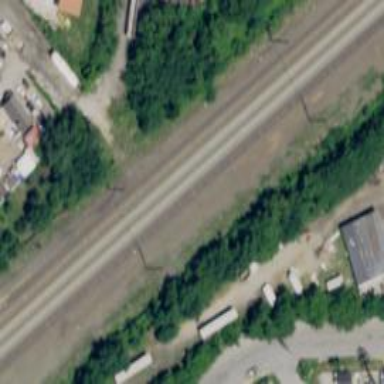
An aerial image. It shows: Contact line indicates electrification.